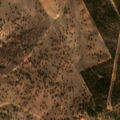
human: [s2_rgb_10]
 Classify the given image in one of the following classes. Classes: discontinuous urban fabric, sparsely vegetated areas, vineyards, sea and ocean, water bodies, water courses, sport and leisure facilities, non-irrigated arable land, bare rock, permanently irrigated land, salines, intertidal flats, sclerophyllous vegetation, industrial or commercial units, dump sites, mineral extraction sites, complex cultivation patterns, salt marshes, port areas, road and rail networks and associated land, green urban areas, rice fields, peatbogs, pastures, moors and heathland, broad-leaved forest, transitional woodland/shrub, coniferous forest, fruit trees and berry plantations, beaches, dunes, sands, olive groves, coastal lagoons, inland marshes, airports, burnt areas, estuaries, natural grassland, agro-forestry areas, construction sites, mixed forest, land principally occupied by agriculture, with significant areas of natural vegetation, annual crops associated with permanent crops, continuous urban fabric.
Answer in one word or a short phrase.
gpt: non-irrigated arable land, agro-forestry areas, broad-leaved forest, transitional woodland/shrub